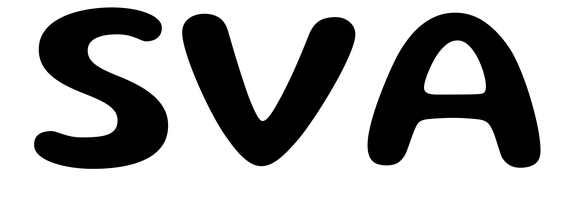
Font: Gluten_Medium